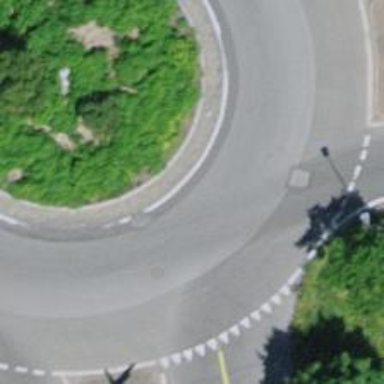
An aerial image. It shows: Secondary road with asphalt surface leading to roundabout.